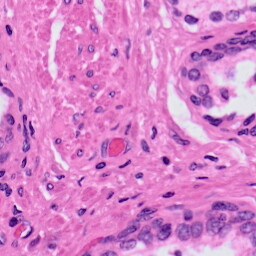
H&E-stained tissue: Prostate